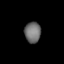
Tissue: lung
Cell type: Endothelial cells
Senescence score: 0.6211
Nuclear area (px): 331
Mean DAPI intensity: 109.683